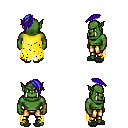
a pixel art fantasy rpg character, male body template, orc, green skin, yellow tattered cape, gold greaves, blue long mohawk hairstyle, gray slippers, four views (front, back, left, right), 2x2 character sprite sheet, small pixel art, hard edges, no anti-aliasing